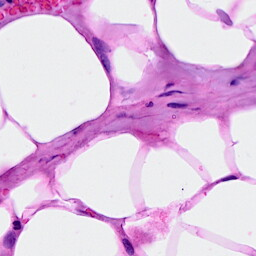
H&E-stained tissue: Breast